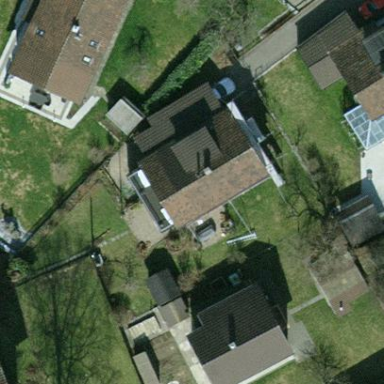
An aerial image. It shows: Detached building with gabled roof.